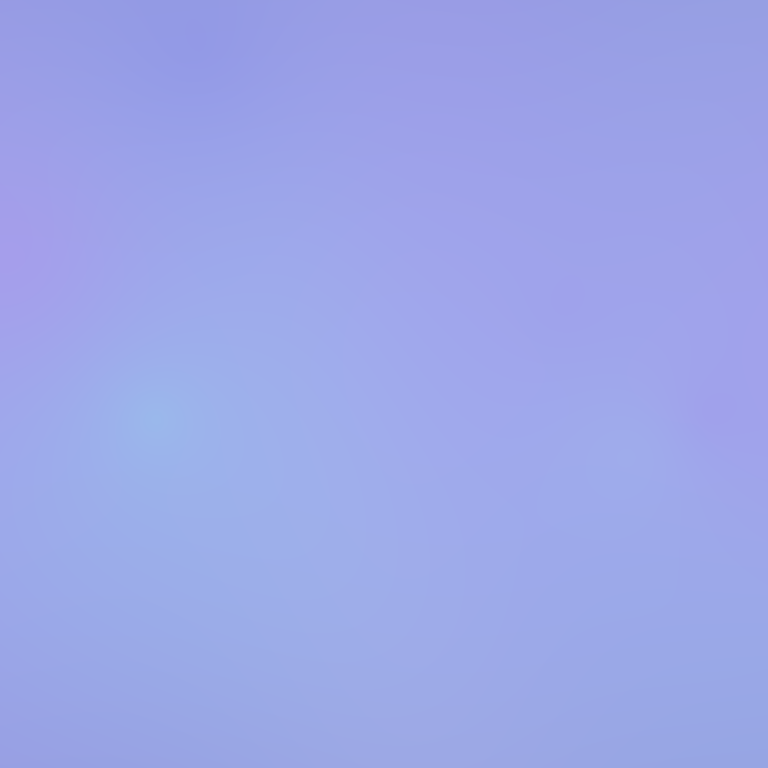
Abstract light effect, smooth gradient from soft lavender to gentle cyan, serene atmosphere, diffuse glow, no room, no furniture, no objects.